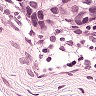
Metastatic tissue present: yes